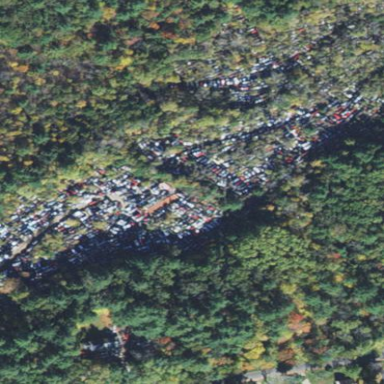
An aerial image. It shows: Scrap yard located in industrial area.